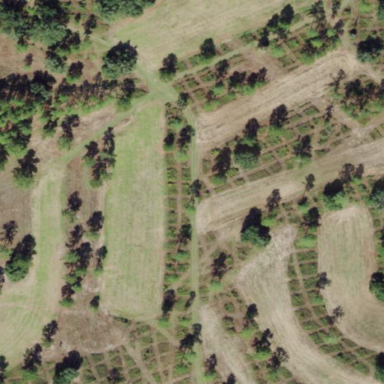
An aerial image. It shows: Orchard.